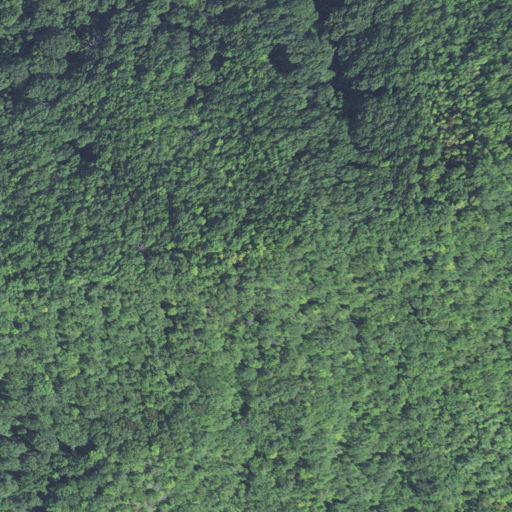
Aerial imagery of mountain in North Carolina named Round Mountain Knob containing deciduous forest and mixed forest